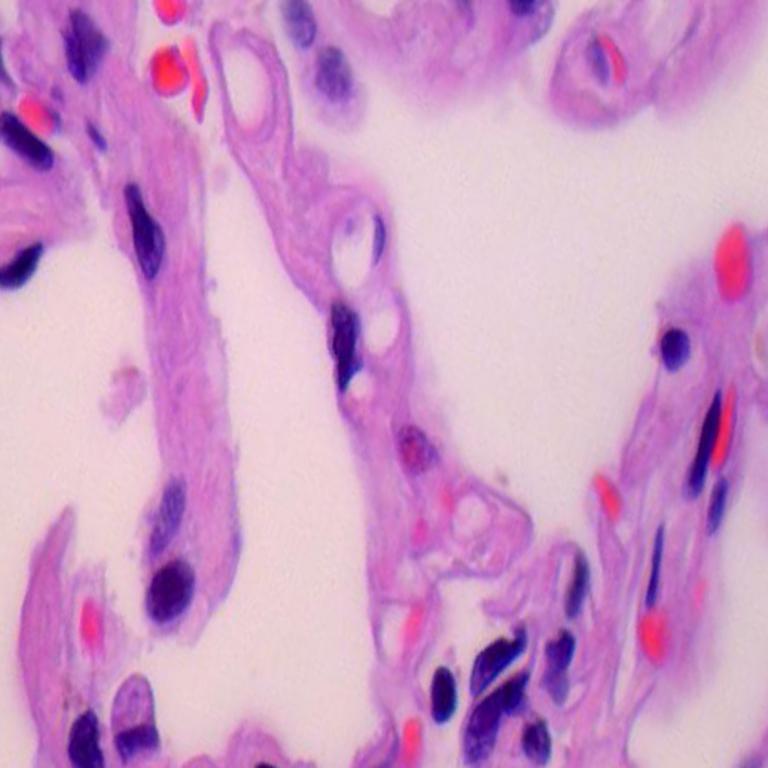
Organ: lung
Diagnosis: benign